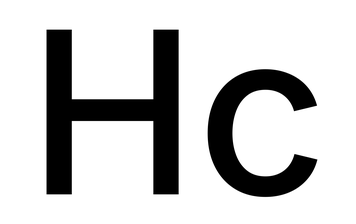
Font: Inter_Medium